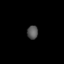
Tissue: lung
Cell type: Epithelial cells
Senescence score: 0.5618
Nuclear area (px): 145
Mean DAPI intensity: 86.297